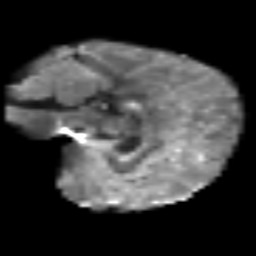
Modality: T2w
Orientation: sagittal
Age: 40
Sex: female
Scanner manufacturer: siemens
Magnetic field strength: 3 T
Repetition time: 6.1 s
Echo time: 0.101 s